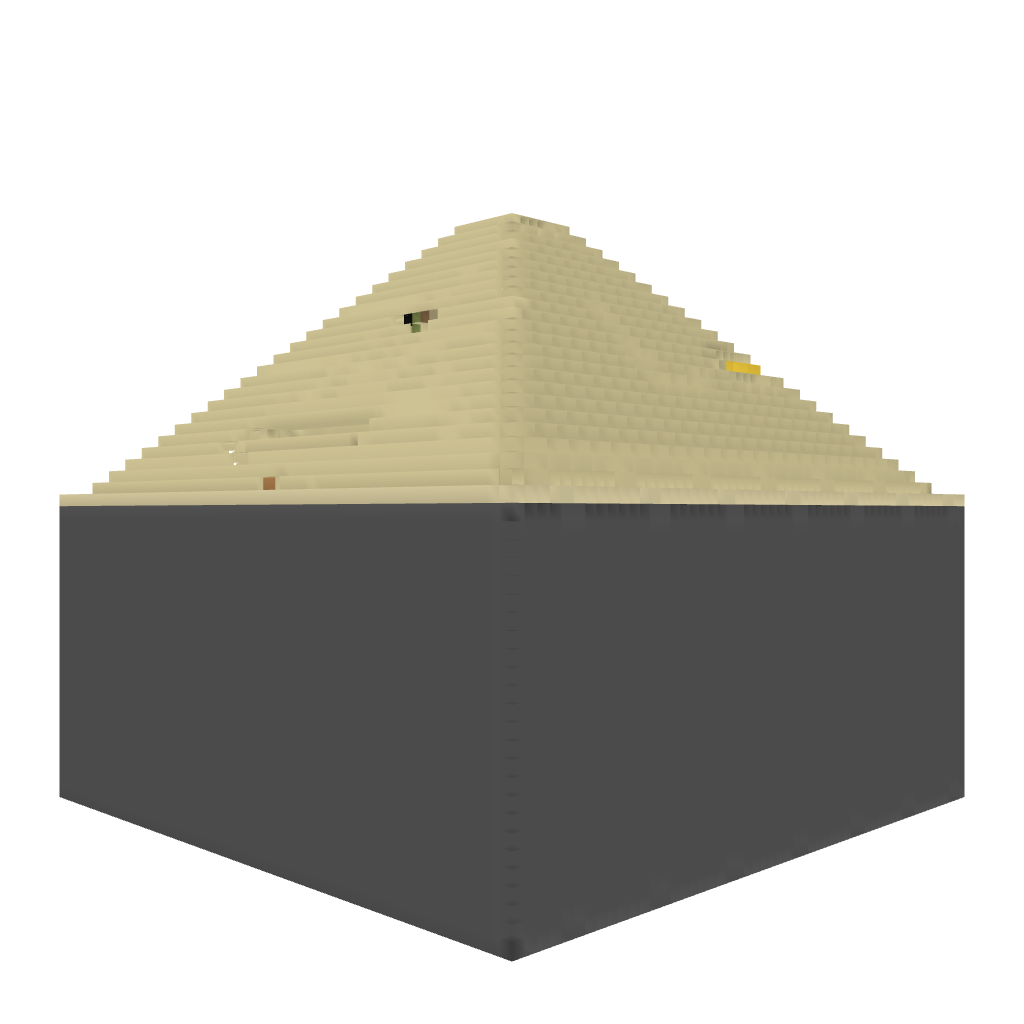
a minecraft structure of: Pyramid Adventure